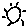
Label: sun